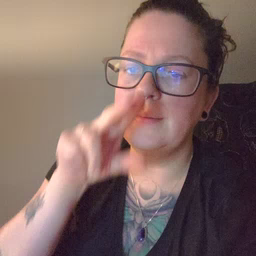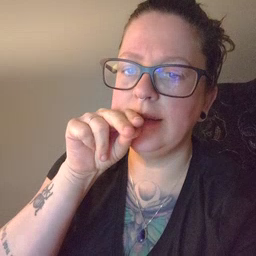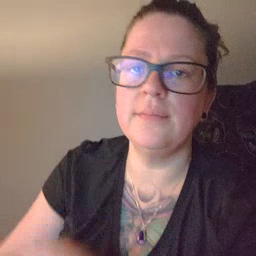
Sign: duck